Field crop: maize
Growth stage: 2
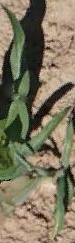
Species: maize